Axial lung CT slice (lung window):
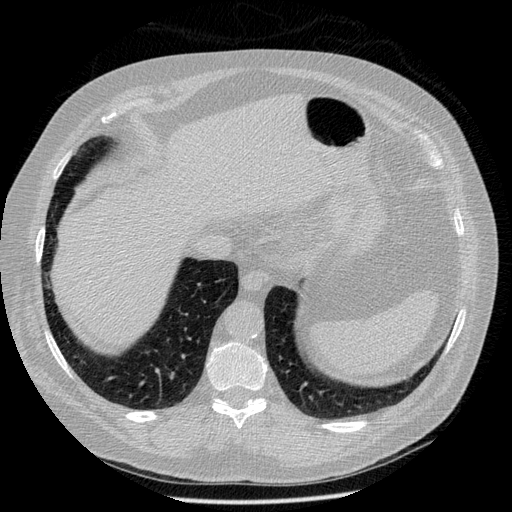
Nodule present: no